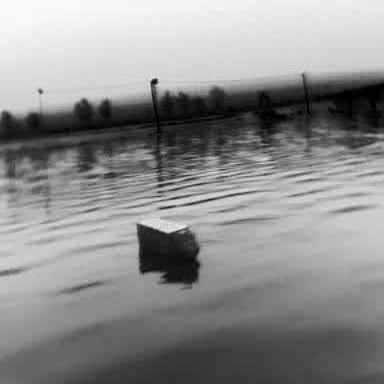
There is a fishing_boat in the infrared image.